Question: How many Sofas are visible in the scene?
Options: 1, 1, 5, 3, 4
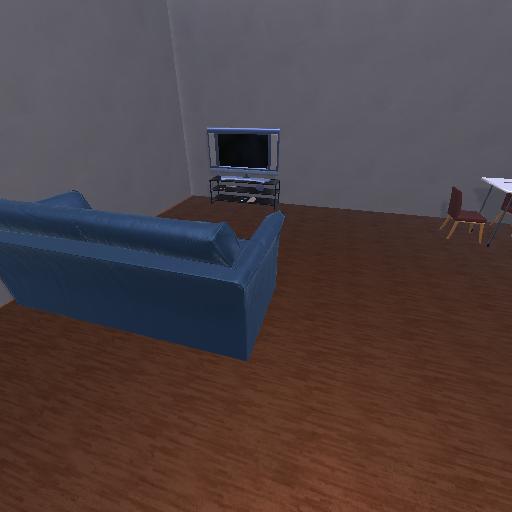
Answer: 1